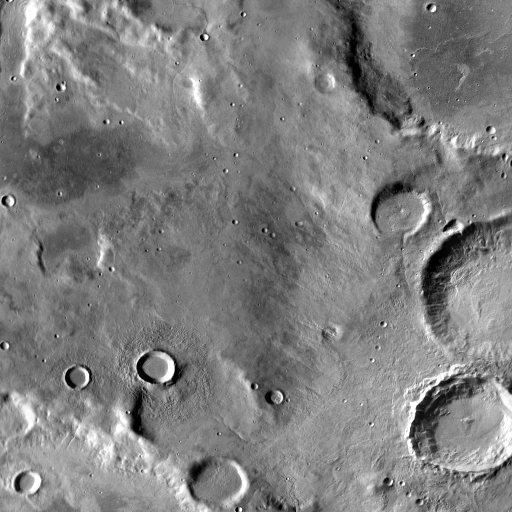
Crater classes present: Background, Other, Layered, Buried